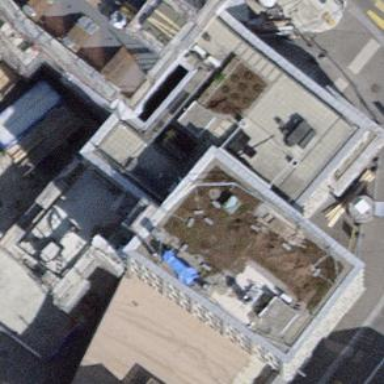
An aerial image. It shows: Gray office building with flat roof.